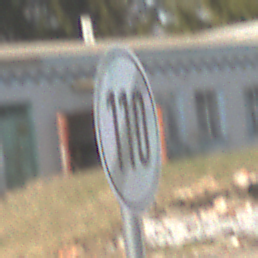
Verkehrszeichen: EndeGeschwindigkeit110
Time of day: Midday
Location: Outdoor (Suburban)
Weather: PartlyCloudy
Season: NotSpecified
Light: Natural